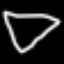
Label: diamond